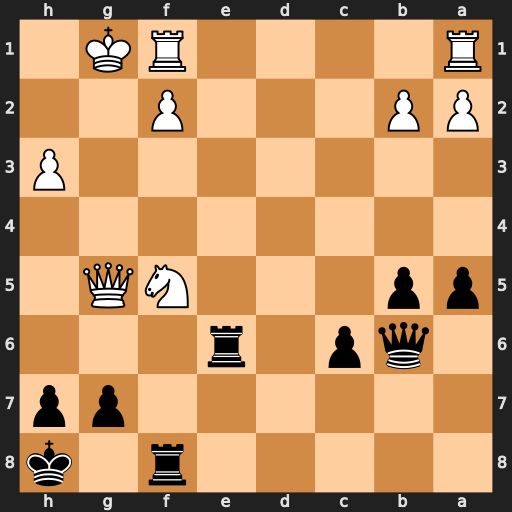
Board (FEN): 5r1k/6pp/1qp1r3/pp3NQ1/8/7P/PP3P2/R4RK1
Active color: b
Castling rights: -
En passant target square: -
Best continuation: Rg6 Qxg6 hxg6